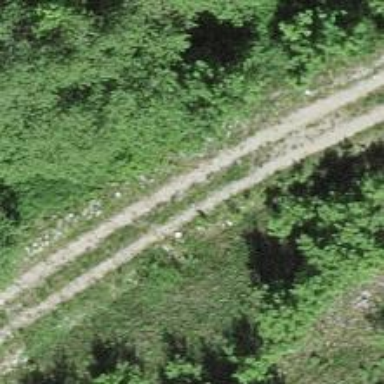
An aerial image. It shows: Driveway with gravel surface.